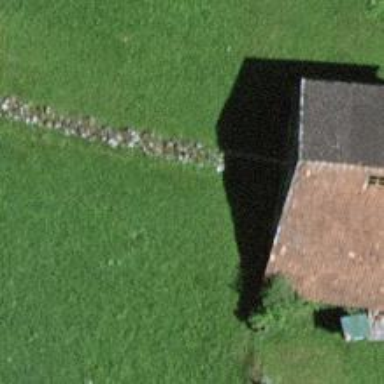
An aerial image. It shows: Dry stone wall barrier.